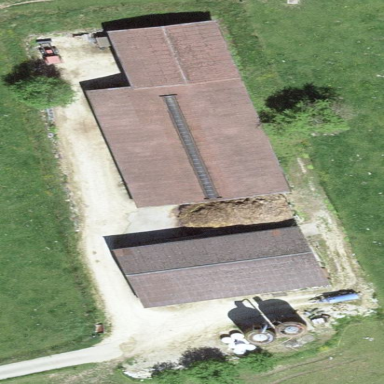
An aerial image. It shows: Farmyard area.